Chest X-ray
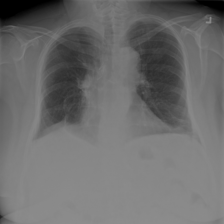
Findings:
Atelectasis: positive
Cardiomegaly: negative
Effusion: negative
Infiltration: negative
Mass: negative
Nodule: negative
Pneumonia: negative
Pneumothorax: negative
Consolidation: negative
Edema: negative
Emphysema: negative
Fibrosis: negative
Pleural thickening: negative
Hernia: negative